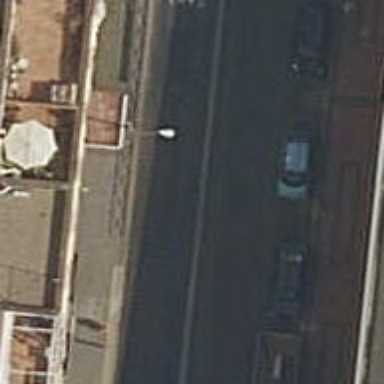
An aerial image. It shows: Bus stop with platform for public transport.